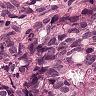
Metastatic tissue present: yes